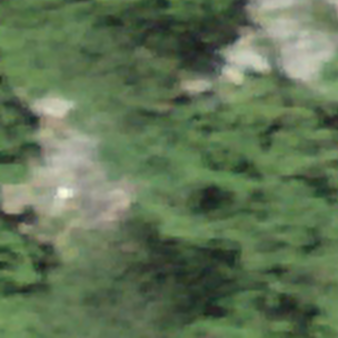
Label: other